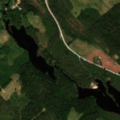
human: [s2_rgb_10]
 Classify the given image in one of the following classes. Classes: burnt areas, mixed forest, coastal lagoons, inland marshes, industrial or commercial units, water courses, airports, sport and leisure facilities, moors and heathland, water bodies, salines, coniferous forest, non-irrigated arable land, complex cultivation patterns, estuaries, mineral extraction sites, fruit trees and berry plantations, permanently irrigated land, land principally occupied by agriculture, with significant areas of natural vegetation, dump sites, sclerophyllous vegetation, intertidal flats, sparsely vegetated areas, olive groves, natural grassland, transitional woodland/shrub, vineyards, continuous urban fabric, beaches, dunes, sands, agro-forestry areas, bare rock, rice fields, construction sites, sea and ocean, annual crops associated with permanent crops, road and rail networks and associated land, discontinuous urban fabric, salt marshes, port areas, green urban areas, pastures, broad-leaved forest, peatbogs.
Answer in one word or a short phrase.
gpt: coniferous forest, mixed forest, water bodies